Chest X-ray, PA view. Patient: 62 years old, sex F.
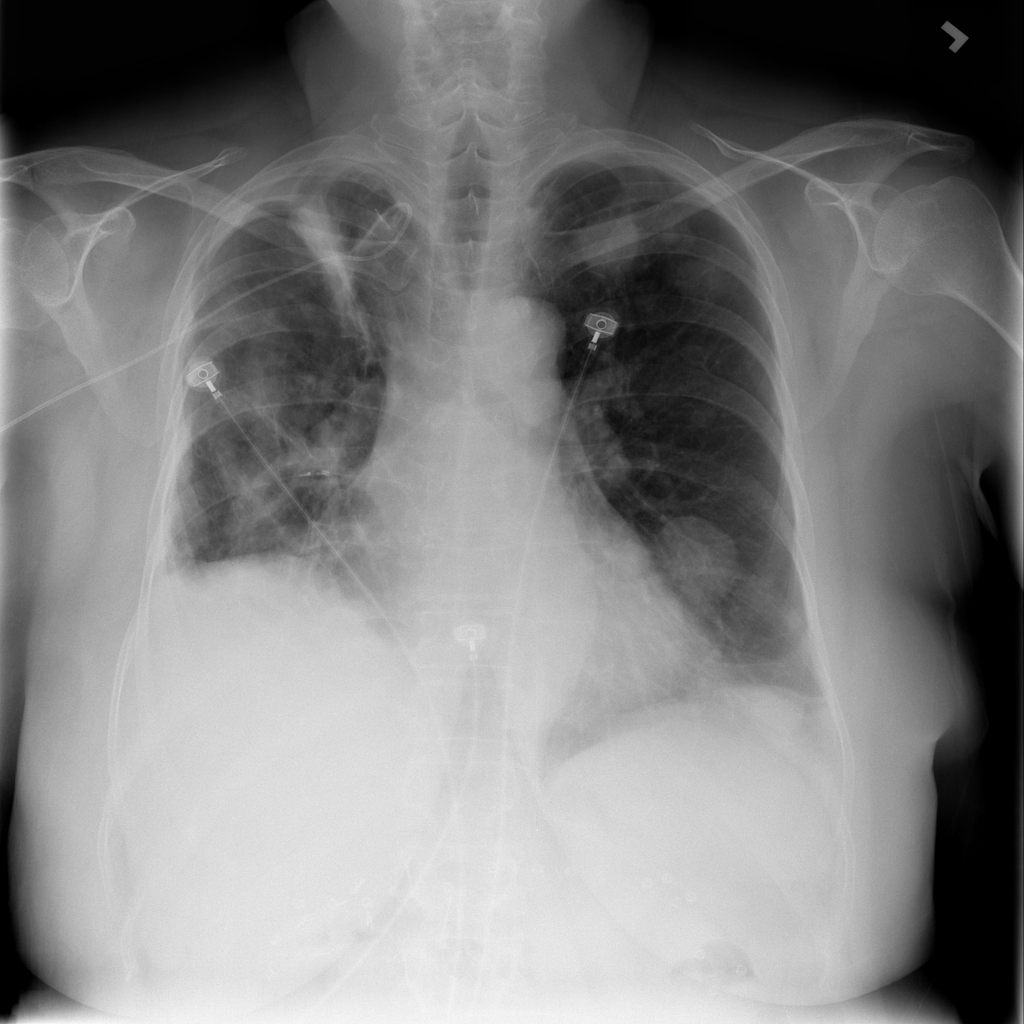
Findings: No Finding